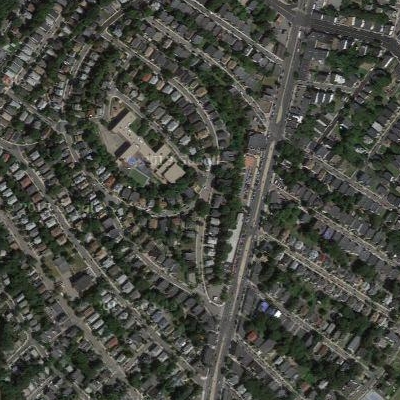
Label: fResident